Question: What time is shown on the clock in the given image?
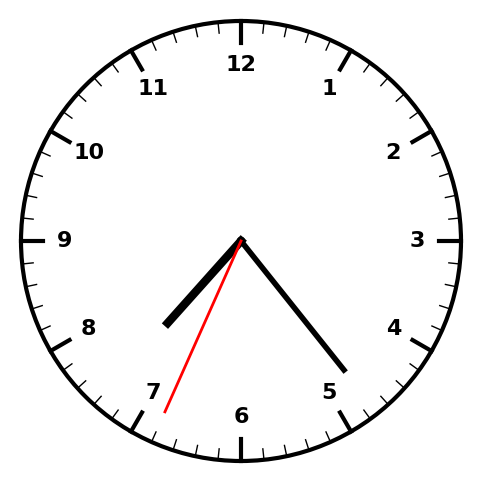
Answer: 07:23:34